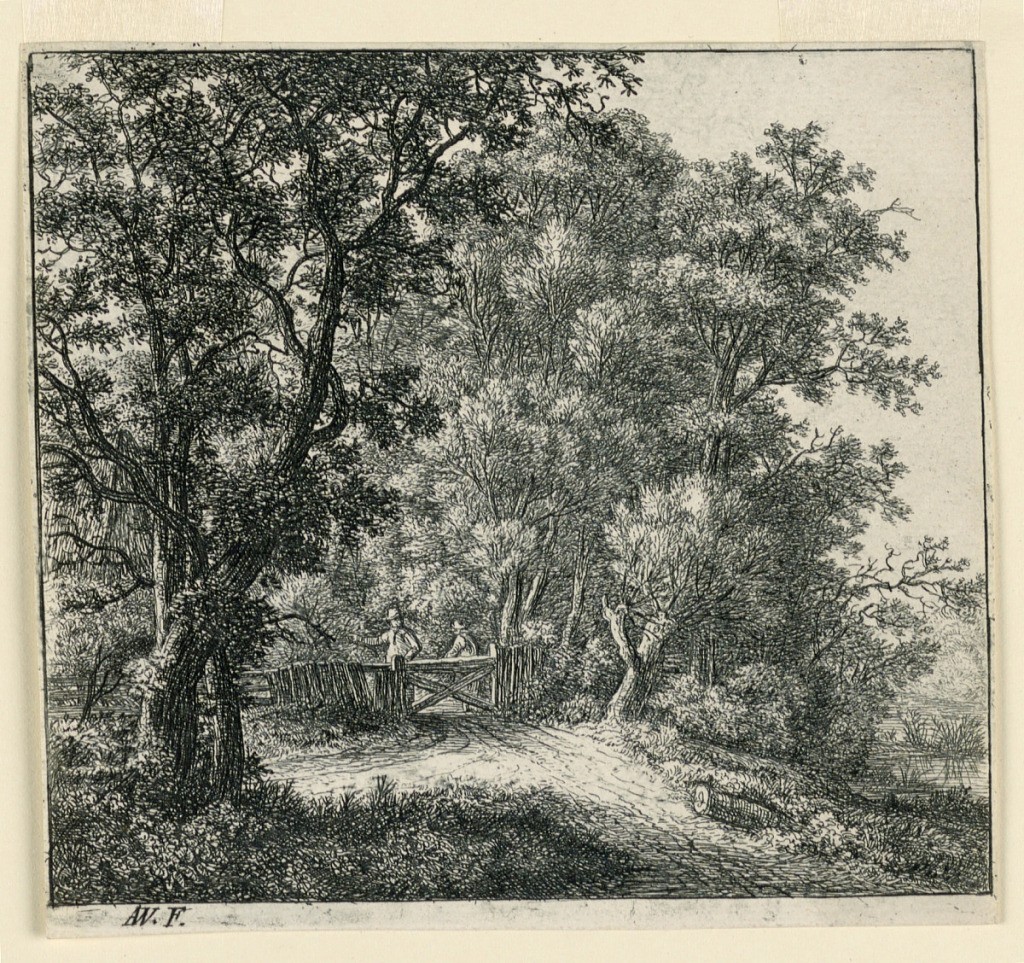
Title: A Crenelated Tower by the Water's Edge
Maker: Antoni Waterloo, 1618–1677
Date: ca. 1650
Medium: Etching on paper
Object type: Print
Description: A crenelated tower stands at the edge of a broad body of water. Two small boats in the foreground, and a round tower in center middle distance.